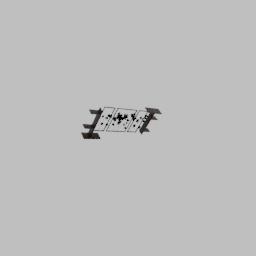
Label: decoration